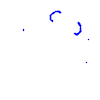
Particle: kaon